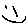
Label: smiley face